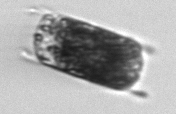
Label: Hemiaulus